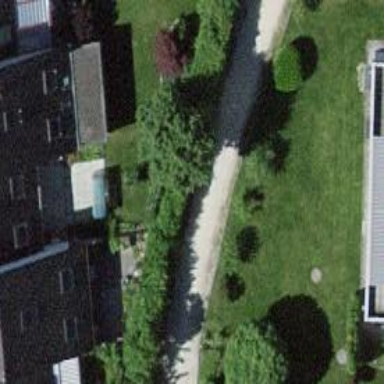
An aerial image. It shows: Unpaved footway.